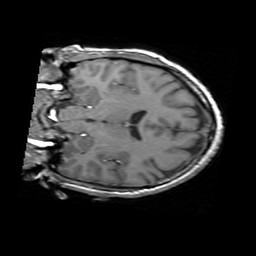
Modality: T1w
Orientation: coronal
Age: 40
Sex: female